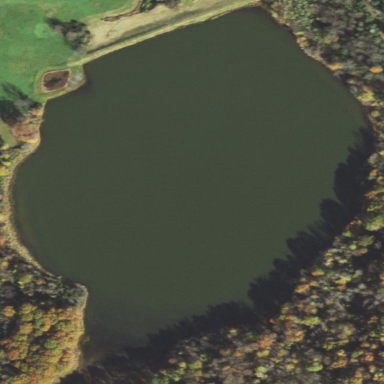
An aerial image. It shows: Serene lake surrounded by nature.